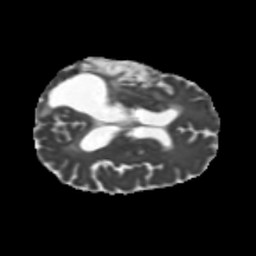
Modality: MD
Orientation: axial
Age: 65
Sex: female
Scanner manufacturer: siemens
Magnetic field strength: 3 T
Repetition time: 5.25 s
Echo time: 0.08 s